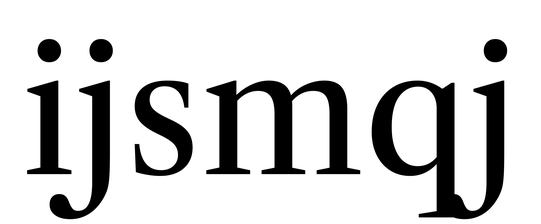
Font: LibreCaslonText_Regular